Question: I'm working on image transitions for my digital photo frame and am trying to achieve this transition:

It's more of a radar-style transition with the wiping effect going from one side to another in a 180 degree angle. Although, it doesn't appear that "blocky", I just spaced out the rectangles for illustration purposes. The entire thing should be a smooth transitions without any FPS stuttering effects.
My logic is to draw the specific part of the image at (theta) rotation angle like my drawing above - but that will end up drawing 100's of rectangles that sweeps across the screen.
Is there a more efficient way to do this? If not, could I have a few code tips to point me in the right direction?
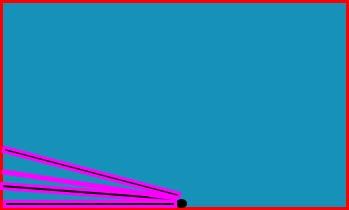
Answer: It is practically impossible to have without any FPS shuttering especially in bigger screens because WinForms uses CPU only rendering. You will have to embed OpenTK (if you want to use OpenGL) or Direct3D frame inside, or maybe WPF where you do the animation.
If you use any of them (for example OpenGL), you have to load it as a texture, and the animation would be done on the triangle level (dragging the corners only) not on the image itself.
If you want to have a curved surface, like a real page transition, I recommend to use a bezier patch as is found here: <URL>
This coding takes a lot of time, and is much more over the purpose of StackOverflow (to setup a full OpenGL/DirectX control + how to do a Bezier patch if you want to set it up).
If you don't want to embed anything, you may look to this transformations tutorial using WPF, but I'm not 100% sure that this is what you need:
<URL>